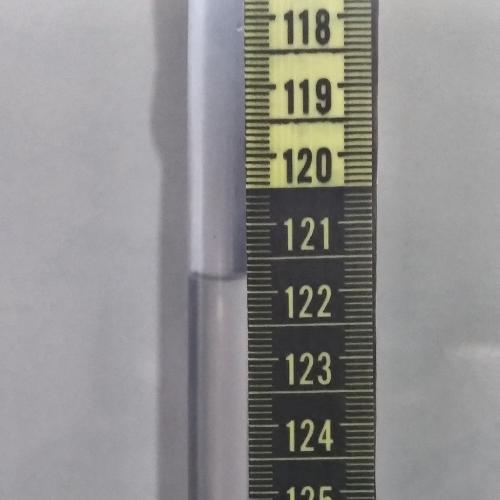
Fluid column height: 121.8 cm